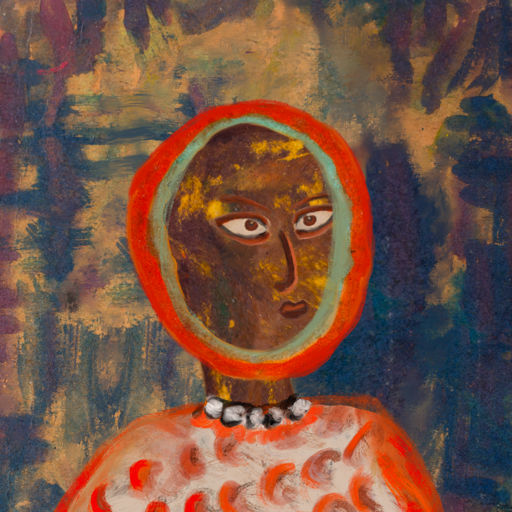
Background: InTheSun, Head And Neck Side: Comrade, Face Side: Roy_Bahadur, Bust: Rupkatha, Hair Side: Sisters, Head Accessory: Blank, Second Necklace: Blank, Necklace: An_Impression, Baby: Blank